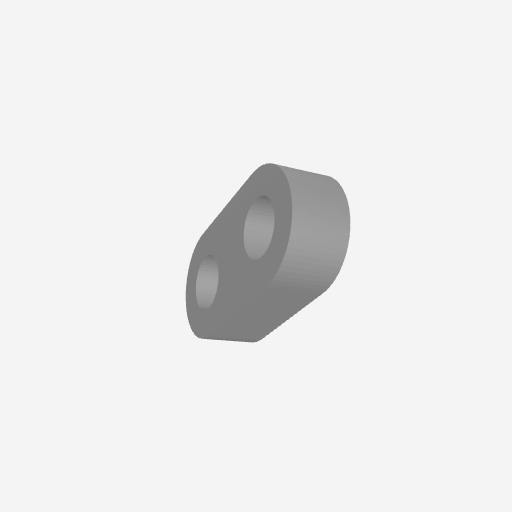
Part: FlatBeam2H